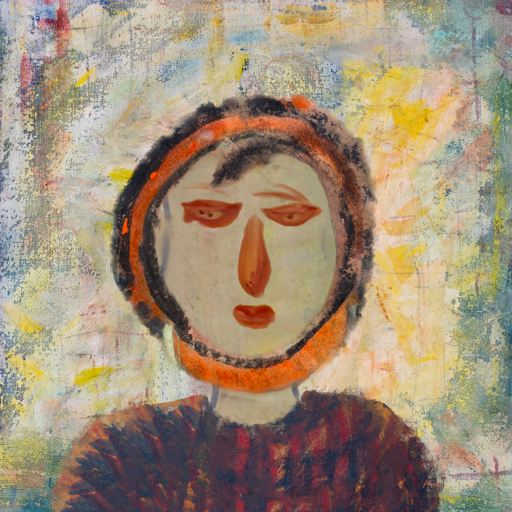
Background: Irani, Head And Neck Front: Hill_Girl, Face Front: Pious_Lady, Bust: In_The_Sun, Hair Front: Childish, Head Accessory: Blank, Second Necklace: Blank, Necklace: Blank, Baby: Blank